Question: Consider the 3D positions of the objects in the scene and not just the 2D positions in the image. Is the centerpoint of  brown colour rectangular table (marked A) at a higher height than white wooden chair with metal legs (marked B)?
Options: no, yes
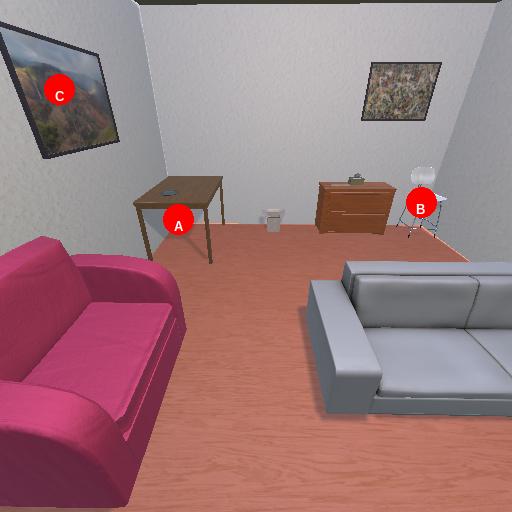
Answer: no